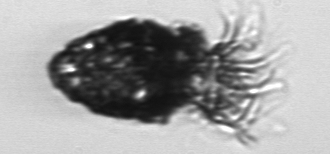
Label: Stenosemella_pacifica